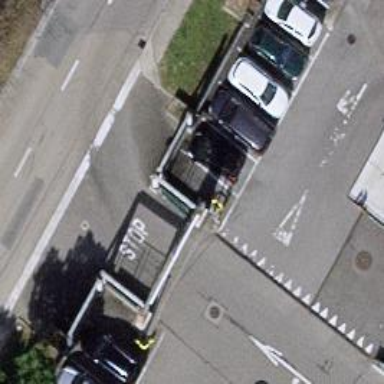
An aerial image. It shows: Entrance with barrier.